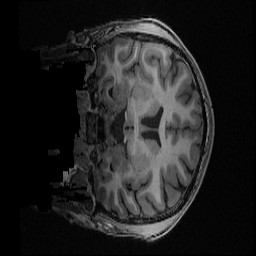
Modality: T1w
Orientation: coronal
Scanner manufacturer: ge
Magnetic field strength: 3 T
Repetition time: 0.008164 s
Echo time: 0.003184 s